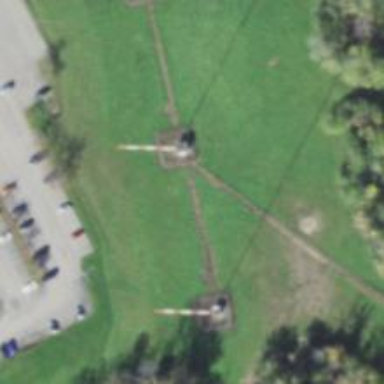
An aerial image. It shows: Communication mast tower.